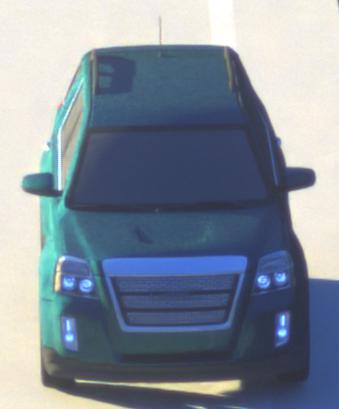
Make: GMC
Model: Terrain
Detailed model: Gen. 1
Model produced from: 2009
Model produced until: 2017
Doors: 5
Color: blue
Road condition: dry road
Daytime: sunrise or sunset
Contrast: medium contrast